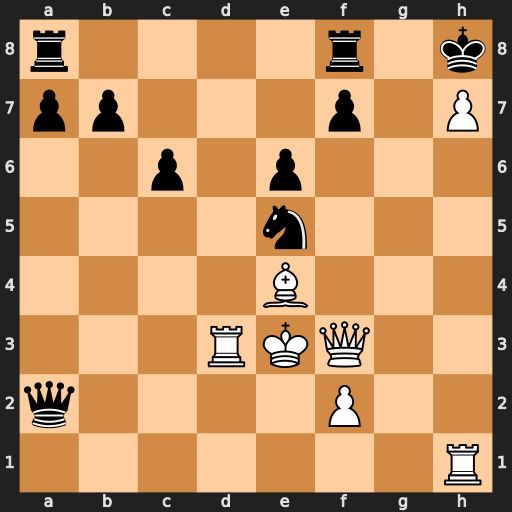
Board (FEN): r4r1k/pp3p1P/2p1p3/4n3/4B3/3RKQ2/q4P2/7R
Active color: w
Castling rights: -
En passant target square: -
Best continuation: Qf6#